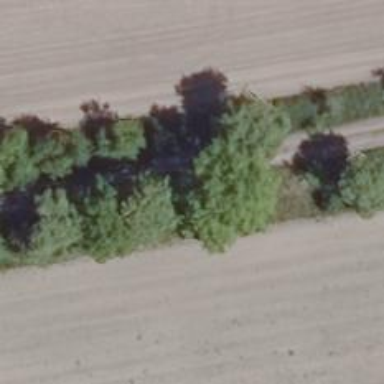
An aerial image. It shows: Row of broadleaved trees.